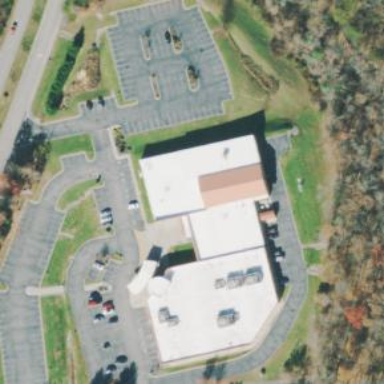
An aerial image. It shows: Hospital building.